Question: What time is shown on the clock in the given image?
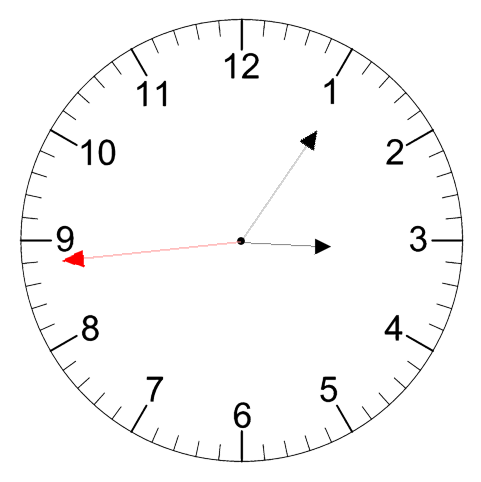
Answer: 03:05:44